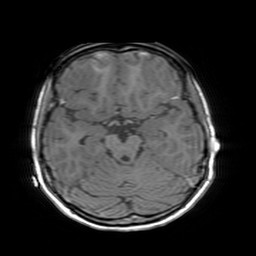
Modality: T1w
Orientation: coronal
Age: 9
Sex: female
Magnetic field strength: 3 T